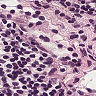
Metastatic tissue present: no